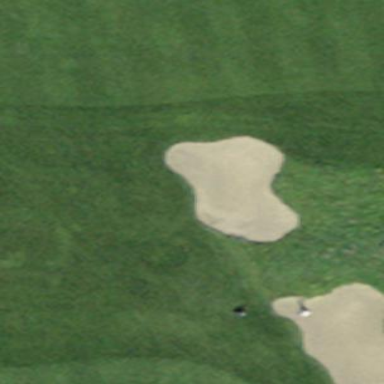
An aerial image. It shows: Sand bunker on golf course.